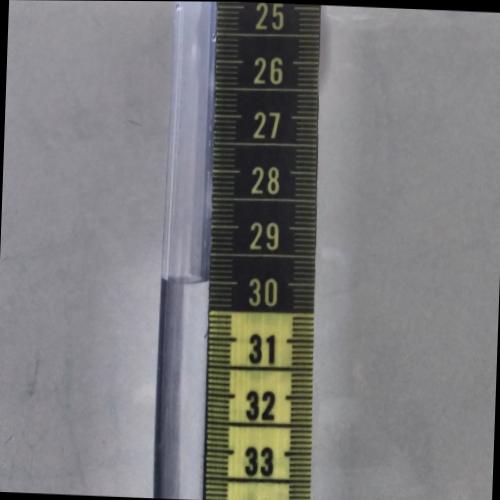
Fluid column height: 30.0 cm